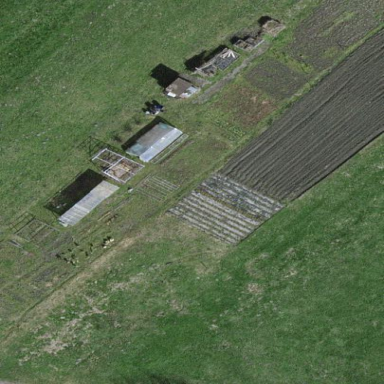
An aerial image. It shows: Allotments area.